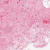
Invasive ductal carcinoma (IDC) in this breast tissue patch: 0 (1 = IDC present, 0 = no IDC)